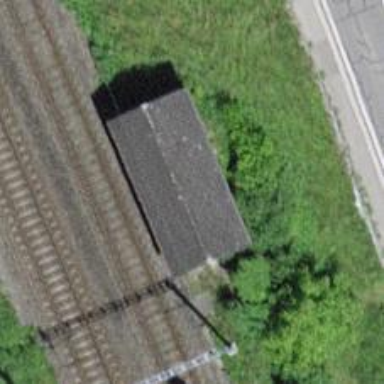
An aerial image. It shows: Railway junction.